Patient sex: F
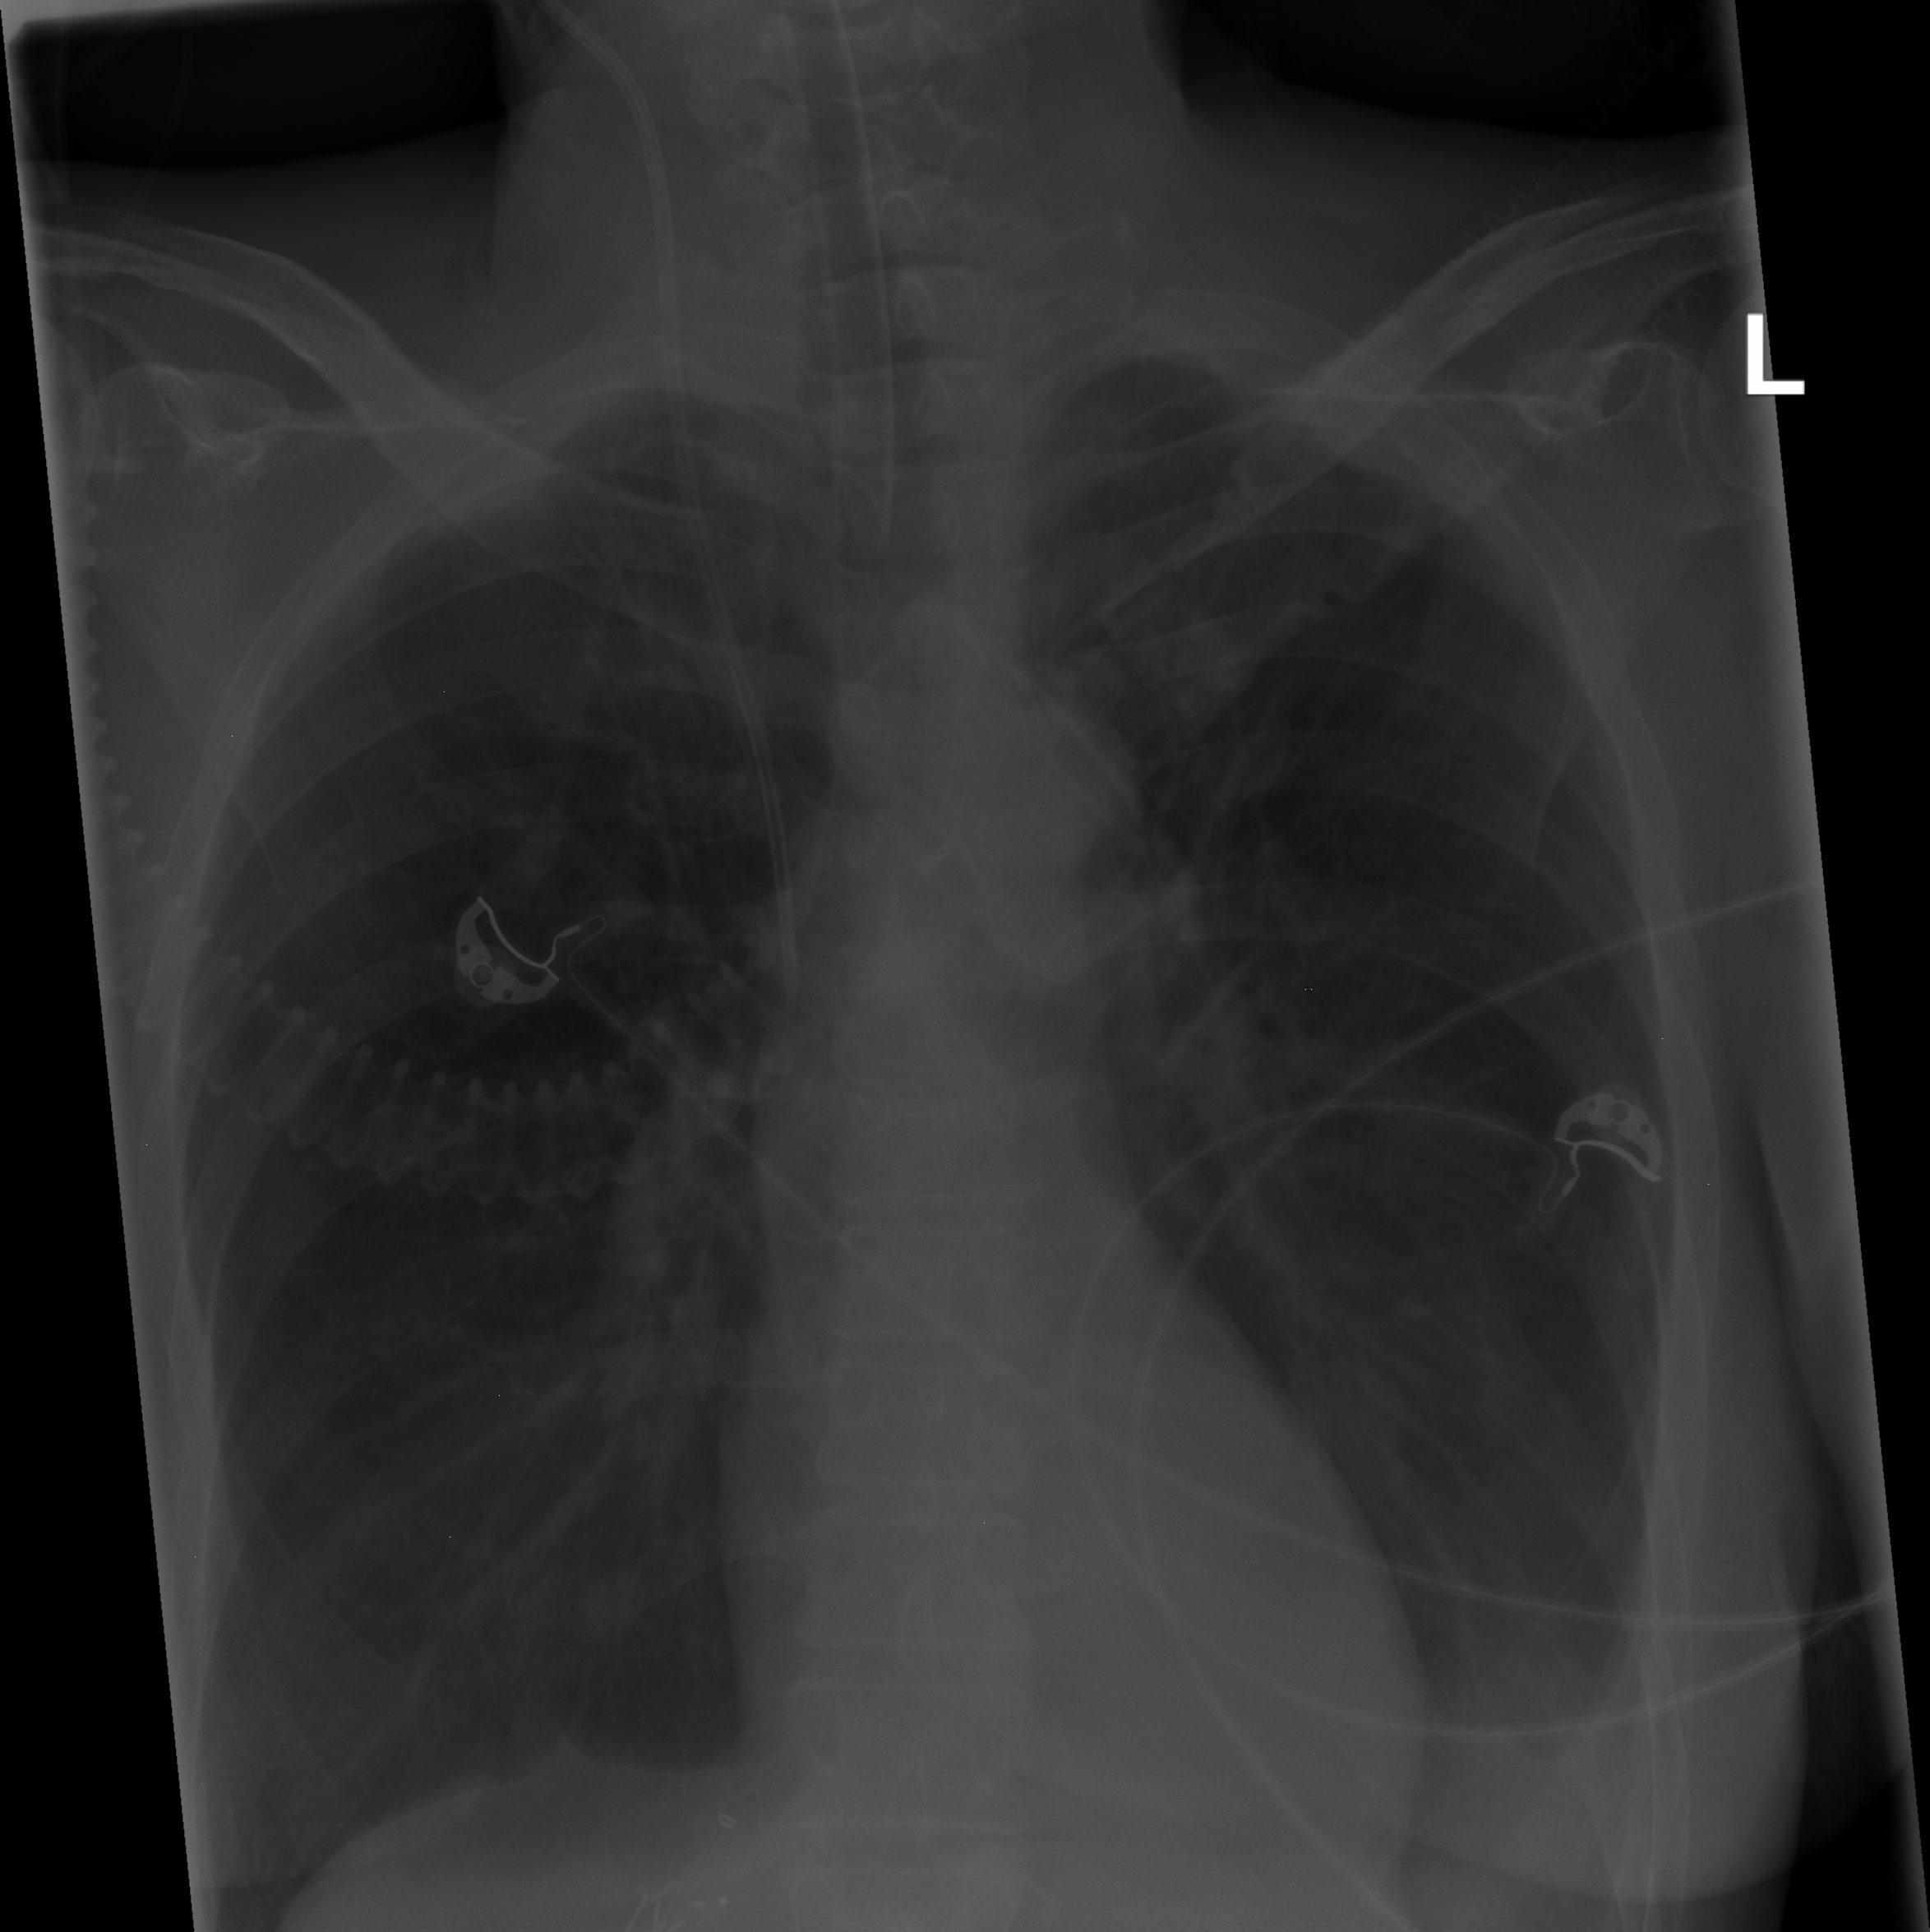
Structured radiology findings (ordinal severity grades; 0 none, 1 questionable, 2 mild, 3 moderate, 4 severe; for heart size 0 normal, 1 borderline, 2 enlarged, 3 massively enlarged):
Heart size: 0
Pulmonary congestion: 0
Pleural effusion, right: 0
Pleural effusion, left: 2
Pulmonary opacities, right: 0
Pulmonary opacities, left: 0
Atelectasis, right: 0
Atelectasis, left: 2